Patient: sex M, age 46
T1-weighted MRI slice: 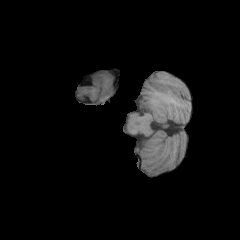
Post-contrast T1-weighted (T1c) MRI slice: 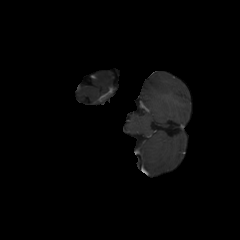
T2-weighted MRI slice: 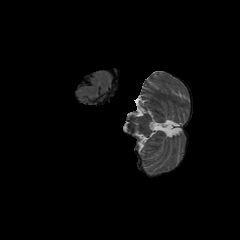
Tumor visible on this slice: no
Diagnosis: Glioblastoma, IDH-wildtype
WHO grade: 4